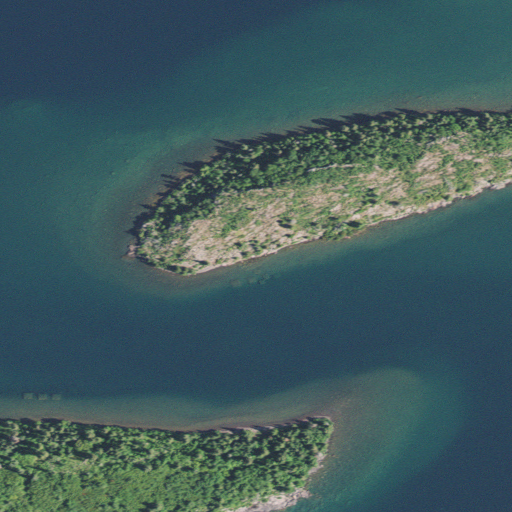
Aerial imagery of island in Michigan named Booth Island containing open water, woody wetlands, herbaceous wetlands, mixed forest, barren land, and deciduous forest